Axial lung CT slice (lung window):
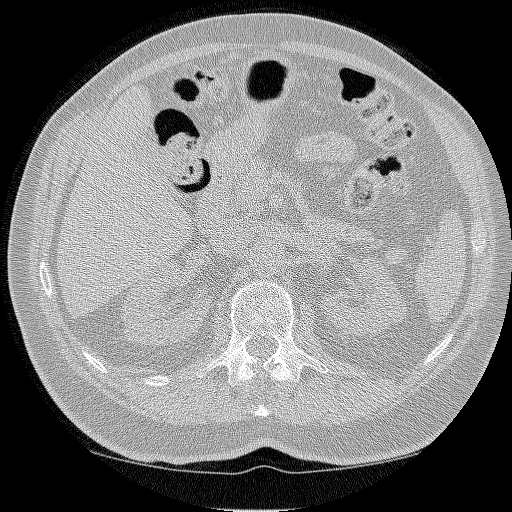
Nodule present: no